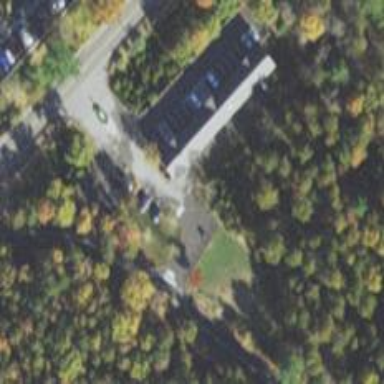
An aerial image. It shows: Parking space.